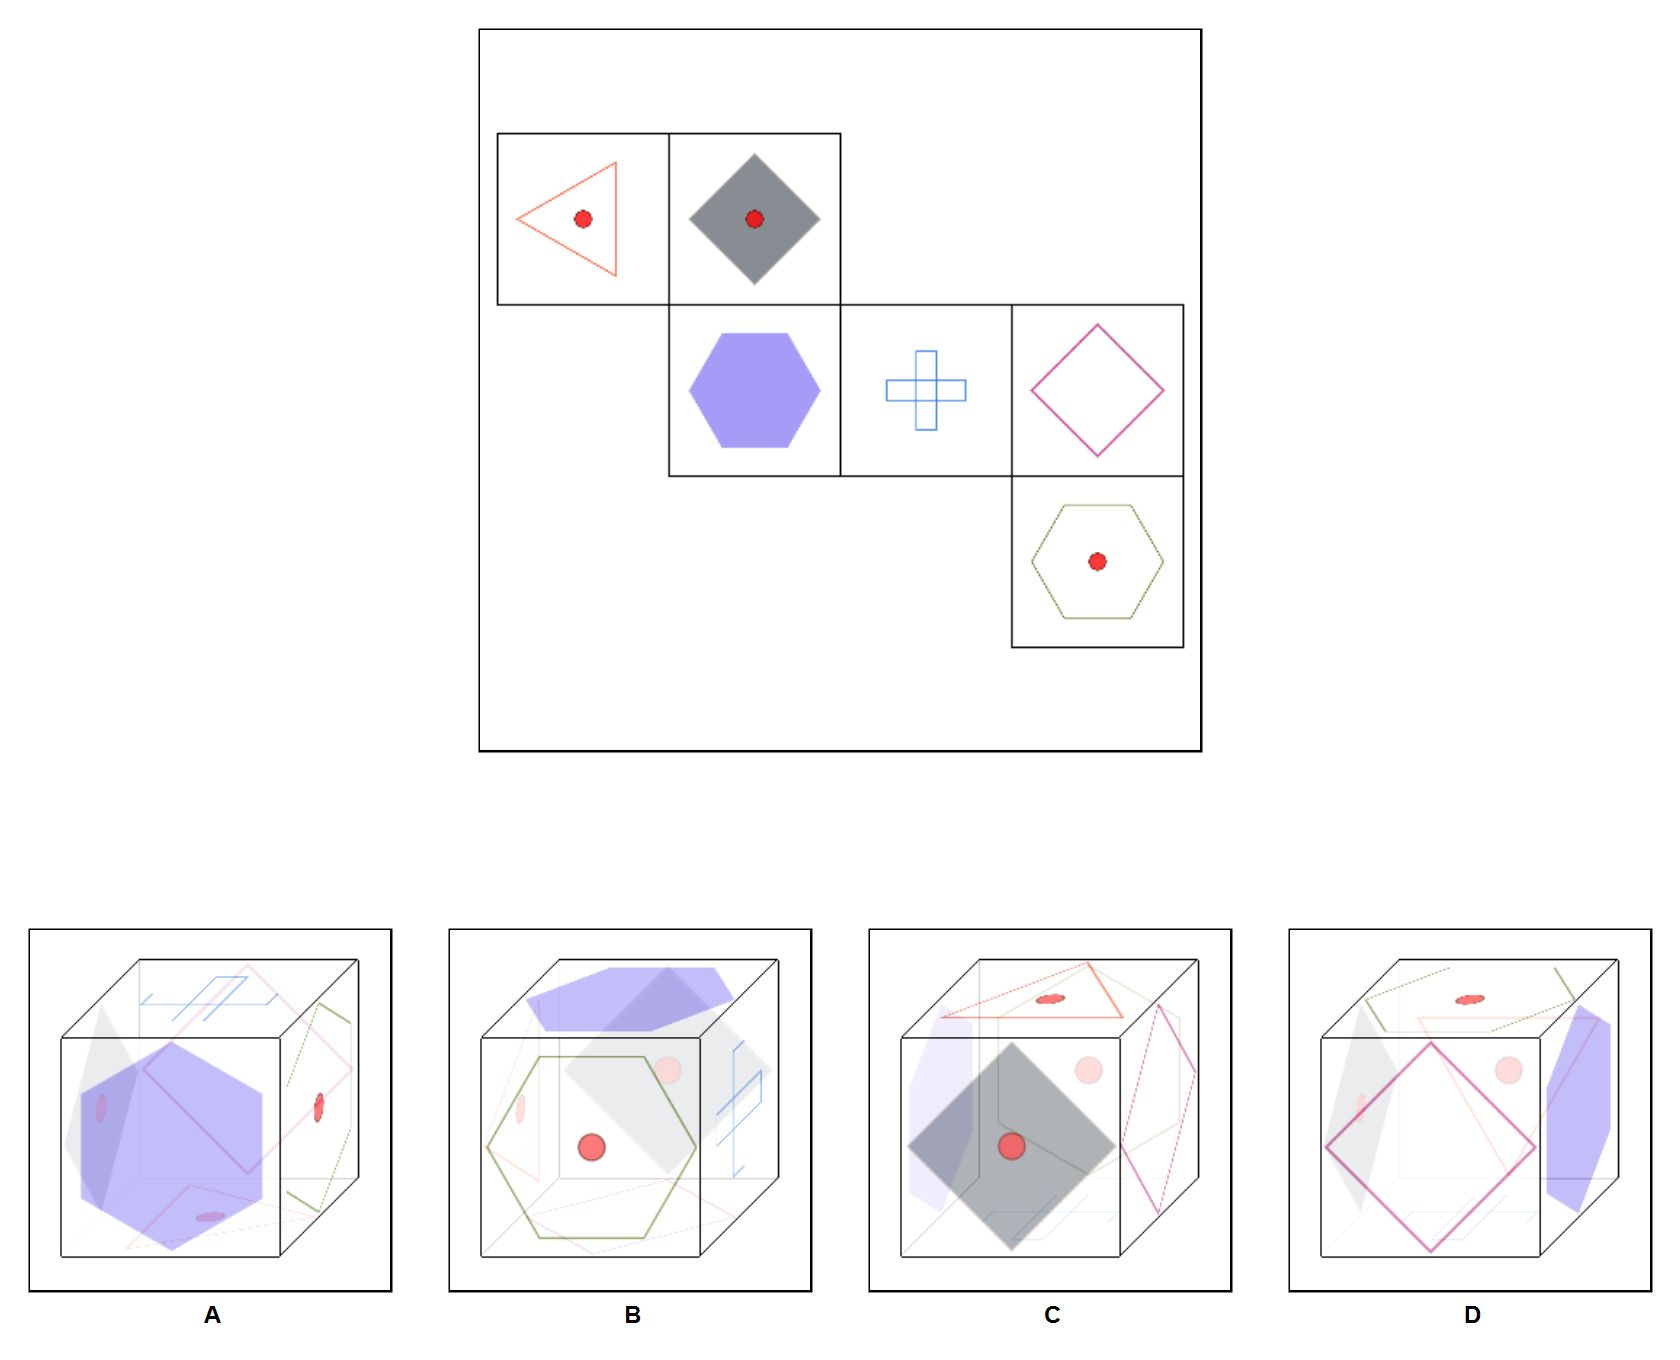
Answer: D